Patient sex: F
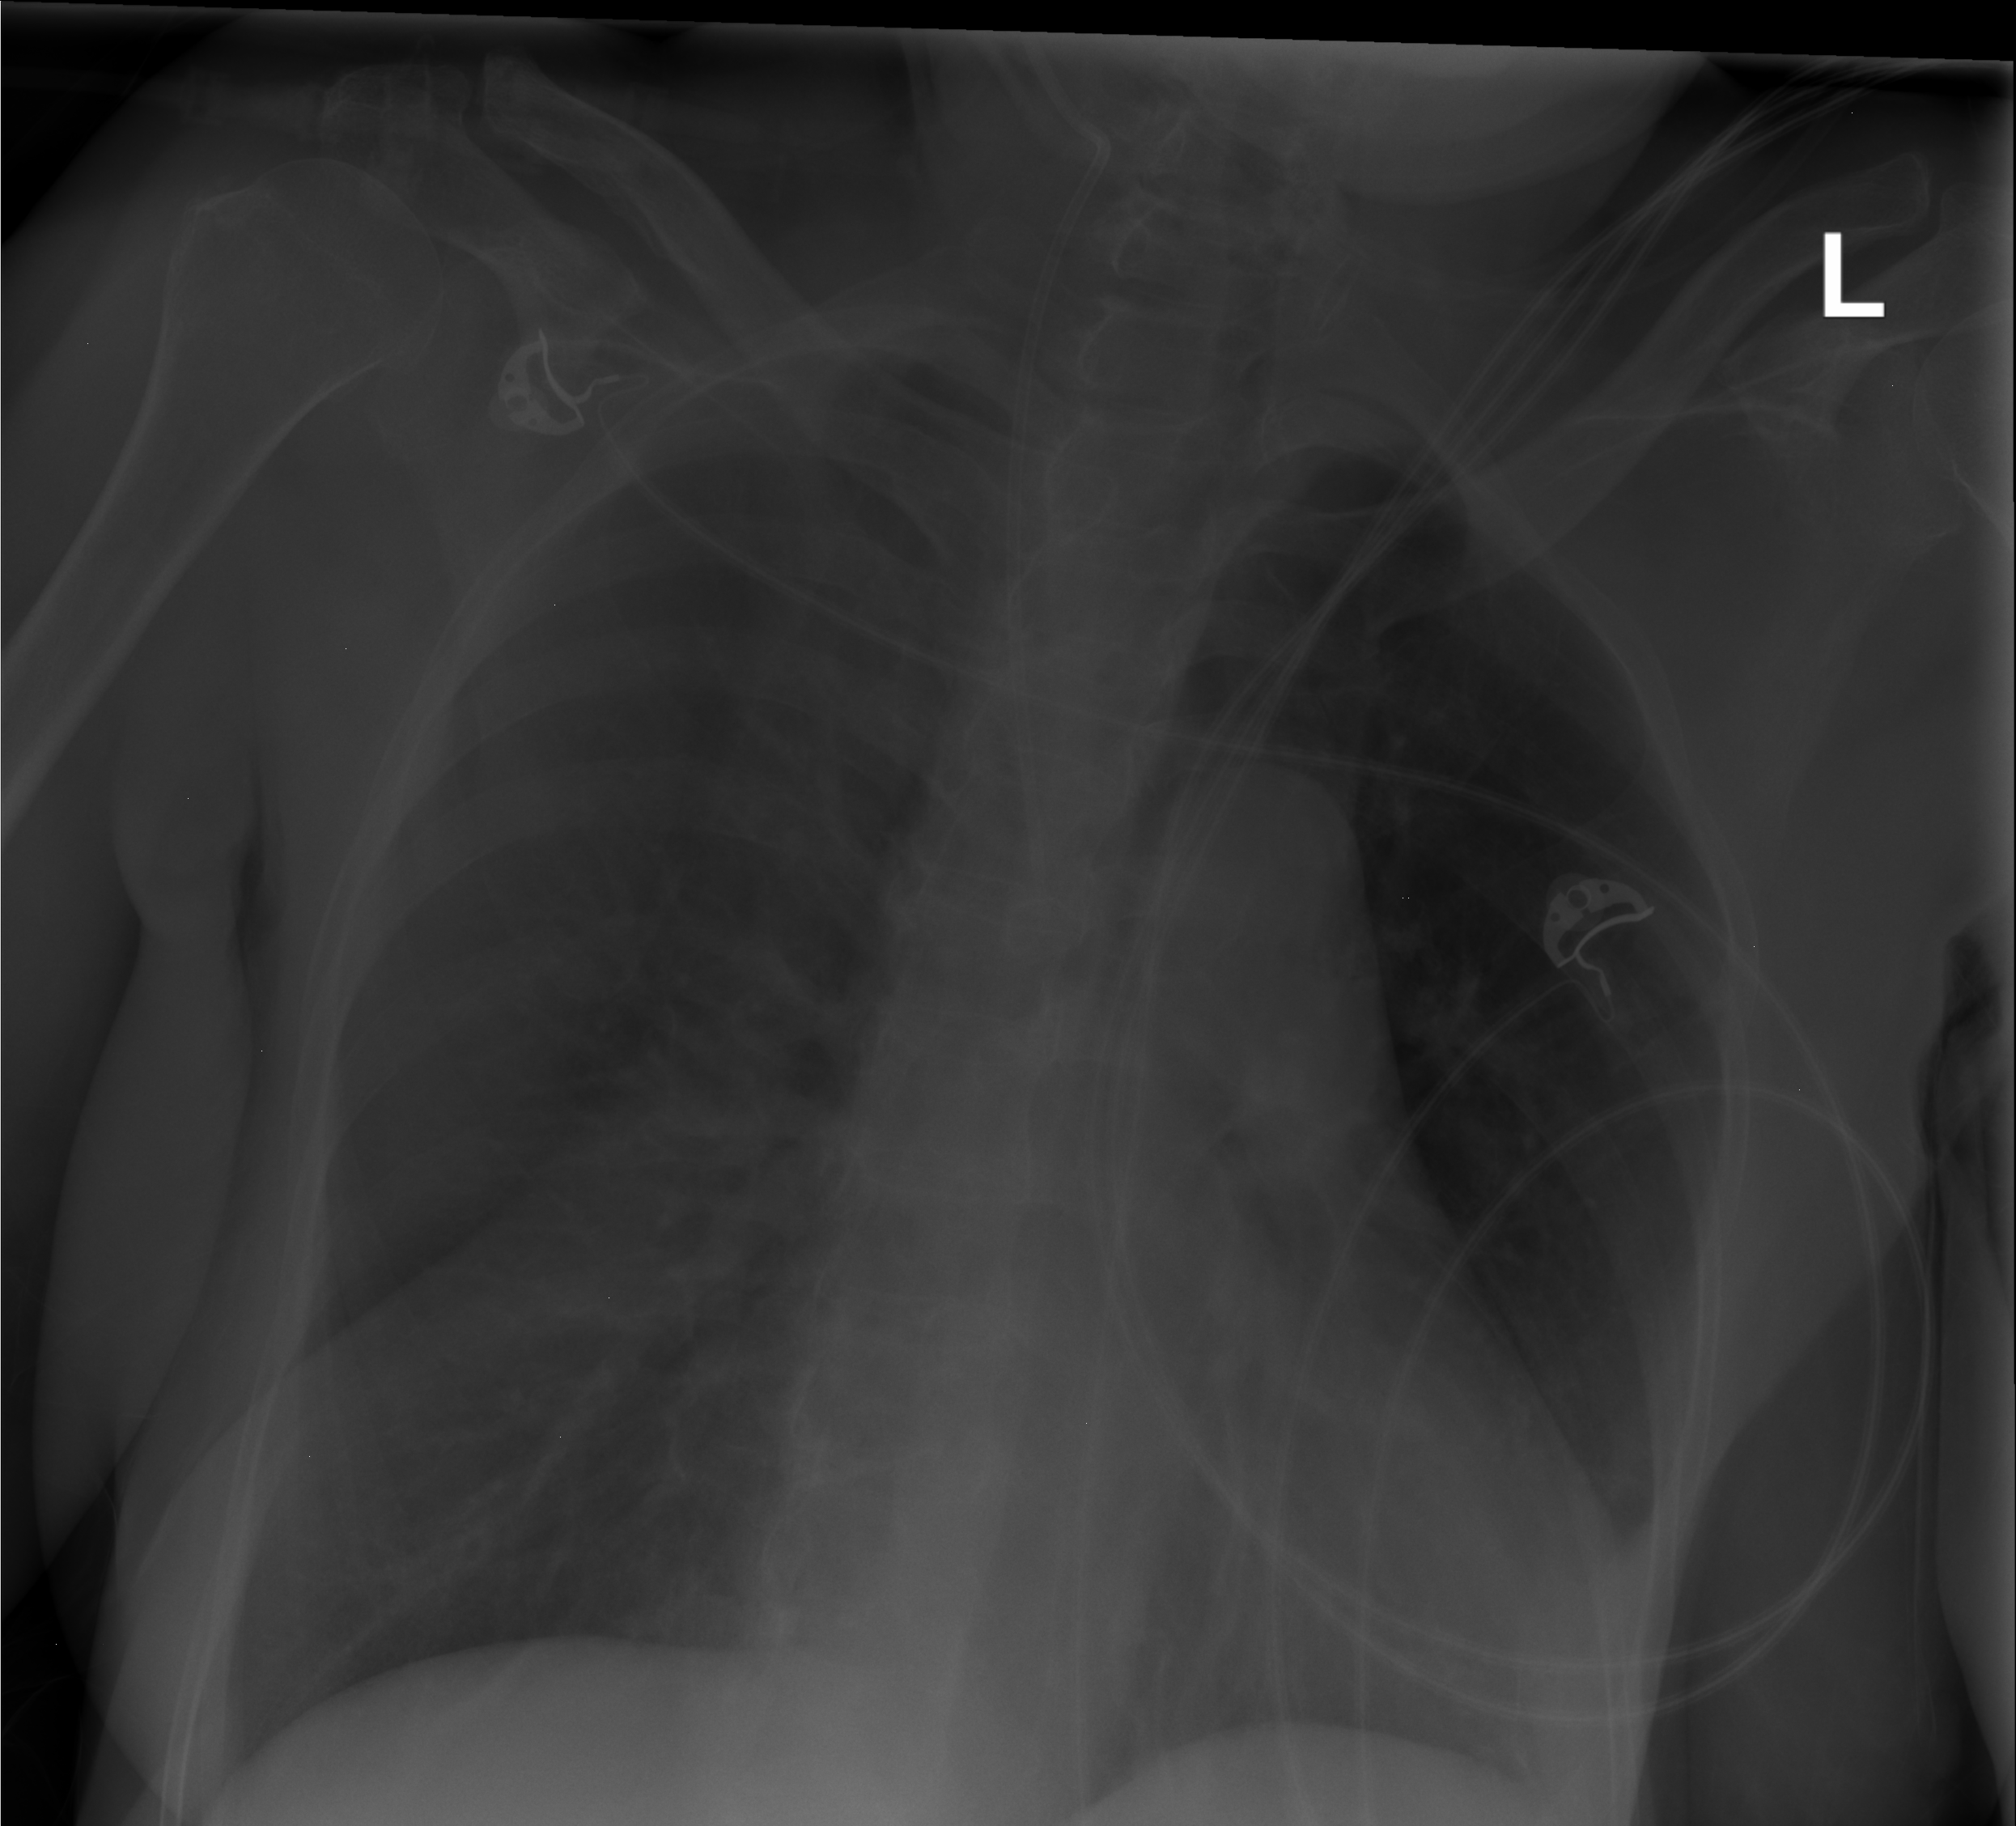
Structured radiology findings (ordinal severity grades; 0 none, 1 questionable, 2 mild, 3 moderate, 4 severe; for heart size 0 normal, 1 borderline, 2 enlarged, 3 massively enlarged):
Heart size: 0
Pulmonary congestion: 0
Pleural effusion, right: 2
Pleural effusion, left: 0
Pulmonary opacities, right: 2
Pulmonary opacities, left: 0
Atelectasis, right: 0
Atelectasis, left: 0